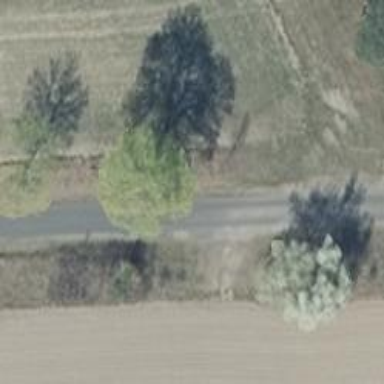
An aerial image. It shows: Deciduous broadleaved tree.